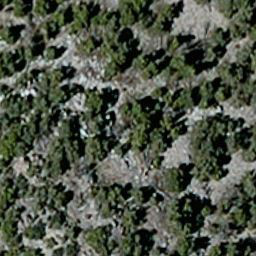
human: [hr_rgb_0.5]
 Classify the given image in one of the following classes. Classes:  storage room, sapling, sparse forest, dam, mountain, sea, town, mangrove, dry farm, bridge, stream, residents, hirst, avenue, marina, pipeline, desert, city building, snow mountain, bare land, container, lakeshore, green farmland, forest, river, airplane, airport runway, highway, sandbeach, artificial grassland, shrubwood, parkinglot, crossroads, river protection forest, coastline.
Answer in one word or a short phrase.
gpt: sparse forest